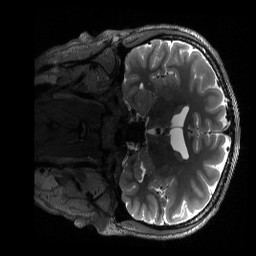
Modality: T2w
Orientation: coronal
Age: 26
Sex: male
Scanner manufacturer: siemens
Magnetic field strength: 3 T
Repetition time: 3.2 s
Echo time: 0.563 s